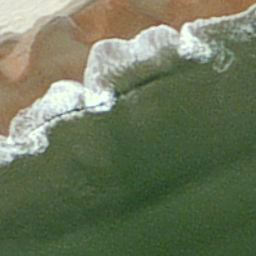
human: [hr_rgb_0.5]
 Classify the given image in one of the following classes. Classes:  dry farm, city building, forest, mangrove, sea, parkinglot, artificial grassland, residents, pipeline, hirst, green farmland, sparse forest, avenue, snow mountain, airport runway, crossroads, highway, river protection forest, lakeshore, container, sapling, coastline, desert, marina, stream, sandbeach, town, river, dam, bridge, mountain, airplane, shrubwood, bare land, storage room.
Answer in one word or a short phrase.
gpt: coastline